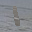
Label: 1